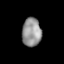
Tissue: lung
Cell type: T cells
Senescence score: 0.2422
Nuclear area (px): 538
Mean DAPI intensity: 147.496